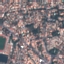
Land use / land cover class: Residential